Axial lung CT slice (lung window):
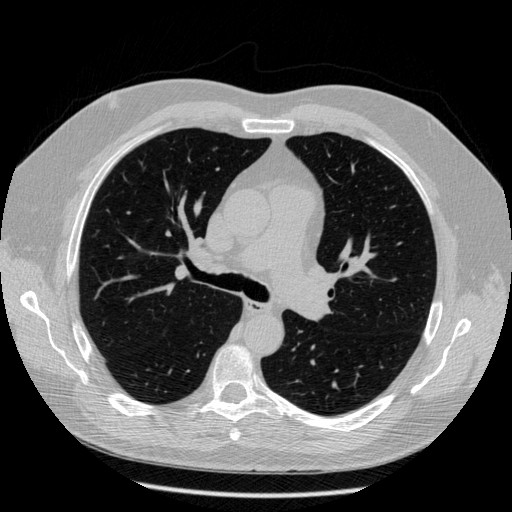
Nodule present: no